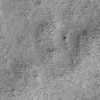
Label: not_dusty